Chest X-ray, PA view. Patient: 25 years old, sex F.
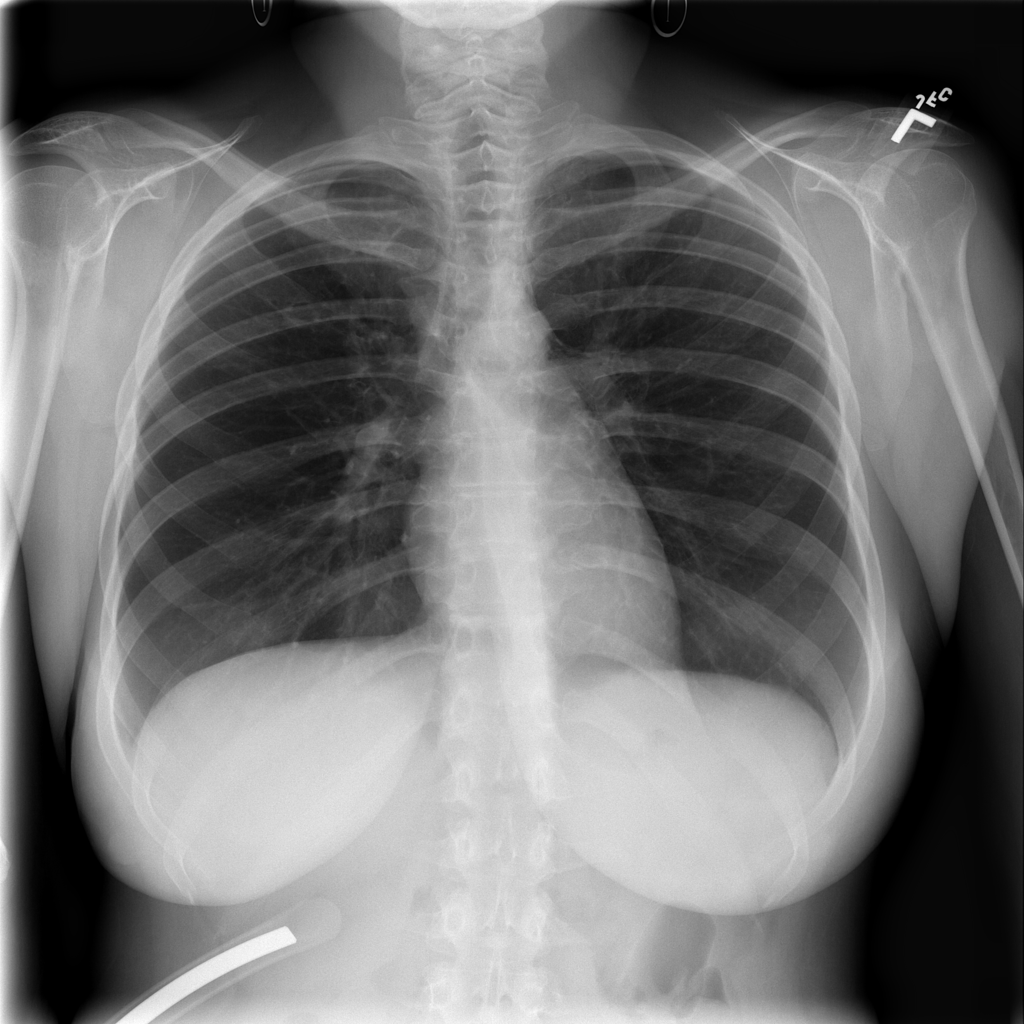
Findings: No Finding